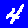
Digit: 4